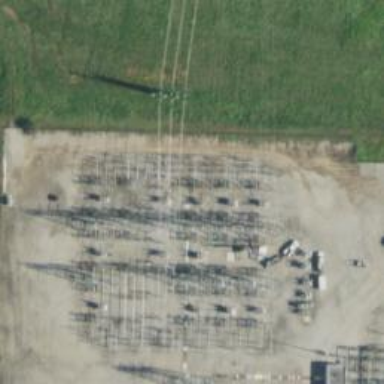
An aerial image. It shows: Switch for power supply.